Question: I have the following code:
'''
<div class="carousel-caption">
<div class="carousel-caption-inner">
<p class="carousel-caption-title" data-postid="<?php the_ID(); ?>" data-excerpt="<?php echo esc_html( get_the_excerpt() ); ?>" data-published="<?php echo get_the_date(); ?>"><a href="<?php the_permalink(); ?>"><?php the_title(); ?></a></p>
<p class="carousel-caption-category"><?php echo get_the_category_list( ', ' ); ?></p>
</div>
</div>
'''
This ( with some more PHP lines ) turns out into this :

What I need is to have that white box clickable and it should send to the post link/article.
I tried adding
'''
<div onclick="window.open('newurl.html','mywindow');" style="cursor: pointer;">&nbsp;</div>
'''
but it didn't work, or I did something wrong.
Any suggestions?
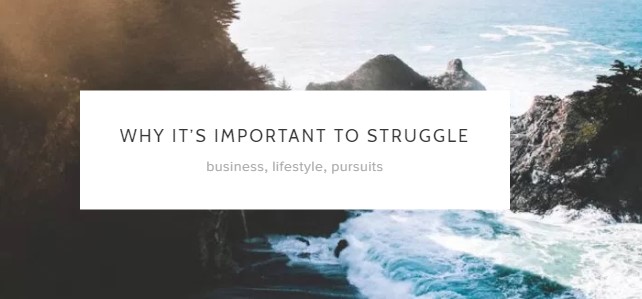
Answer: I was able to fix it myself.
This is how I solved it. ( i found this method somewhere, I did not invent it :D )
'''
<div class="carousel-caption container1">
<a href="<?php the_permalink(); ?>"><span class="link-spanner"></span></a>
<div class="carousel-caption-inner">
<p class="carousel-caption-title" data-postid="<?php the_ID(); ?>" data-excerpt="<?php echo esc_html( get_the_excerpt() ); ?>" data-published="<?php echo get_the_date(); ?>"><a href="<?php the_permalink(); ?>"><?php the_title(); ?></a></p>
<p class="carousel-caption-category"><?php echo get_the_category_list( ', ' ); ?></p>
</div>
</div>
'''
As you can see, I added this code below the div I wanted to make it clickable
'''
<a href="<?php the_permalink(); ?>"><span class="link-spanner"></span></a>
'''
Then using this CSS:
'''
.container1{
position:absolute;
}
.link-spanner {
position:absolute;
width:100%;
height:100%;
top:0;
left: 0;
z-index: 1;
}
'''
It made my white area become clickable and it takes me to the post link.
Thanks!